Question: What is the trick for removing all gaps between an GridLayout containing buttons?
I'm using XML to define the layout. Here is what it looks like:

And here is the XML:
'''
<GridLayout xmlns:android="http://schemas.android.com/apk/res/android"
android:layout_width="fill_parent"
android:layout_height="fill_parent"
android:layout_gravity="center"
android:layout_margin="0dp"
android:alignmentMode="alignMargins"
android:clipToPadding="false"
android:columnCount="4"
android:fitsSystemWindows="false"
android:layoutMode="clipBounds"
android:orientation="horizontal"
android:padding="0dp"
android:rowCount="3"
android:adjustViewBounds="true"
android:useDefaultMargins="true" >
<Button
android:id="@+id/button1"
android:layout_width="wrap_content"
android:layout_height="wrap_content"
android:layout_gravity="fill_horizontal|fill"
android:layout_margin="0dp"
android:layout_weight="1"
android:text="1" />
<Button
android:id="@+id/button2"
android:layout_width="wrap_content"
android:layout_height="wrap_content"
android:layout_gravity="fill"
android:layout_margin="0dp"
android:layout_weight="1"
android:padding="0dp"
android:text="2" />
<Button
android:id="@+id/button3"
android:layout_width="wrap_content"
android:layout_height="wrap_content"
android:layout_gravity="fill"
android:layout_margin="0dp"
android:layout_weight="1"
android:text="3" />
<Button
android:id="@+id/button4"
android:layout_width="wrap_content"
android:layout_height="wrap_content"
android:layout_gravity="fill"
android:layout_margin="0dp"
android:layout_weight="1"
android:text="4" />
<Button
android:id="@+id/button5"
android:layout_width="wrap_content"
android:layout_height="wrap_content"
android:layout_gravity="fill"
android:layout_margin="0dp"
android:layout_weight="1"
android:text="5" />
<Button
android:id="@+id/button6"
android:layout_width="wrap_content"
android:layout_height="wrap_content"
android:layout_gravity="fill"
android:layout_margin="0dp"
android:layout_weight="1"
android:text="6" />
<Button
android:id="@+id/button7"
android:layout_width="wrap_content"
android:layout_height="wrap_content"
android:layout_gravity="fill"
android:layout_margin="0dp"
android:layout_rowSpan="2"
android:layout_weight="1"
android:text="7" />
<Button
android:id="@+id/button8"
android:layout_width="wrap_content"
android:layout_height="wrap_content"
android:layout_gravity="fill"
android:layout_margin="0dp"
android:layout_rowSpan="2"
android:layout_weight="1"
android:text="8" />
<Button
android:id="@+id/button9"
android:layout_width="wrap_content"
android:layout_height="wrap_content"
android:layout_columnSpan="2"
android:layout_gravity="fill"
android:layout_margin="0dp"
android:layout_weight="1"
android:text="9" />
</GridLayout>
'''
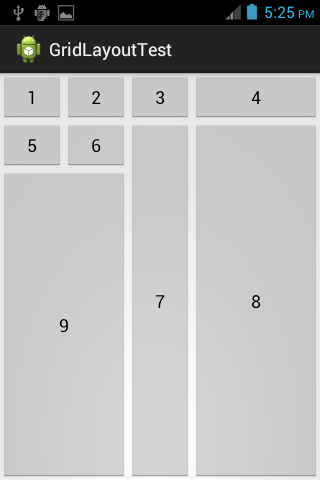
Answer: try this in your xml:
'''
<Button
android:id="@+id/button1"
android:layout_width="wrap_content"
android:layout_height="wrap_content"
android:layout_gravity="fill_horizontal|fill"
android:layout_margin="0dp"
android:layout_weight="1"
android:background="#ef2c6e"
android:text="1" />
<Button
android:id="@+id/button2"
android:layout_width="wrap_content"
android:layout_height="wrap_content"
android:layout_gravity="fill"
android:layout_margin="0dp"
android:layout_weight="1"
android:background="#c2afdc"
android:padding="0dp"
android:text="2" />
<Button
android:id="@+id/button3"
android:layout_width="wrap_content"
android:layout_height="wrap_content"
android:layout_gravity="fill"
android:layout_margin="0dp"
android:layout_weight="1"
android:background="#d2f2f2"
android:text="3" />
<Button
android:id="@+id/button4"
android:layout_width="wrap_content"
android:layout_height="wrap_content"
android:layout_gravity="fill"
android:layout_margin="0dp"
android:layout_weight="1"
android:background="#c2dfa2"
android:text="4" />
<Button
android:id="@+id/button5"
android:layout_width="wrap_content"
android:layout_height="wrap_content"
android:layout_gravity="fill"
android:layout_margin="0dp"
android:layout_weight="1"
android:background="#1f9fcd"
android:text="5" />
<Button
android:id="@+id/button6"
android:layout_width="wrap_content"
android:layout_height="wrap_content"
android:layout_gravity="fill"
android:layout_margin="0dp"
android:layout_weight="1"
android:background="#f251ff"
android:text="6" />
<Button
android:id="@+id/button7"
android:layout_width="wrap_content"
android:layout_height="wrap_content"
android:layout_gravity="fill"
android:layout_margin="0dp"
android:layout_rowSpan="2"
android:layout_weight="1"
android:background="#a2dfaf"
android:text="7" />
<Button
android:id="@+id/button8"
android:layout_width="wrap_content"
android:layout_height="wrap_content"
android:layout_gravity="fill"
android:layout_margin="0dp"
android:layout_rowSpan="2"
android:layout_weight="1"
android:background="#daaf2f"
android:text="8" />
<Button
android:id="@+id/button9"
android:layout_width="wrap_content"
android:layout_height="wrap_content"
android:layout_columnSpan="2"
android:layout_gravity="fill"
android:layout_margin="0dp"
android:layout_weight="1"
android:background="#f21fa2"
android:text="9" />
'''
Here's the screenshot: